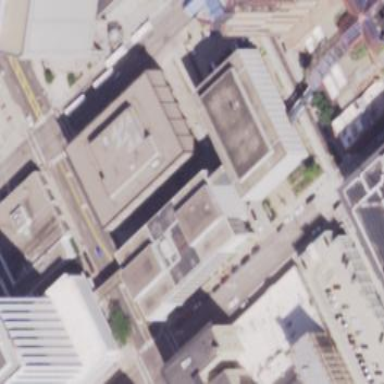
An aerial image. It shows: Office building.